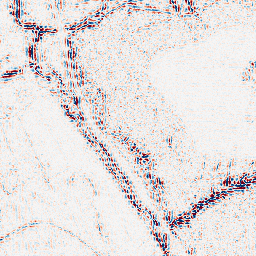
Category: wavelet
Decomposition family: wavelet_dwt
Decomposition parameters: wavelet: db4
level: 2
Upsampling method: sinc_hamming
Upsampling parameters: scale: 4
kernel_size: 16
Upsampling scale: 4